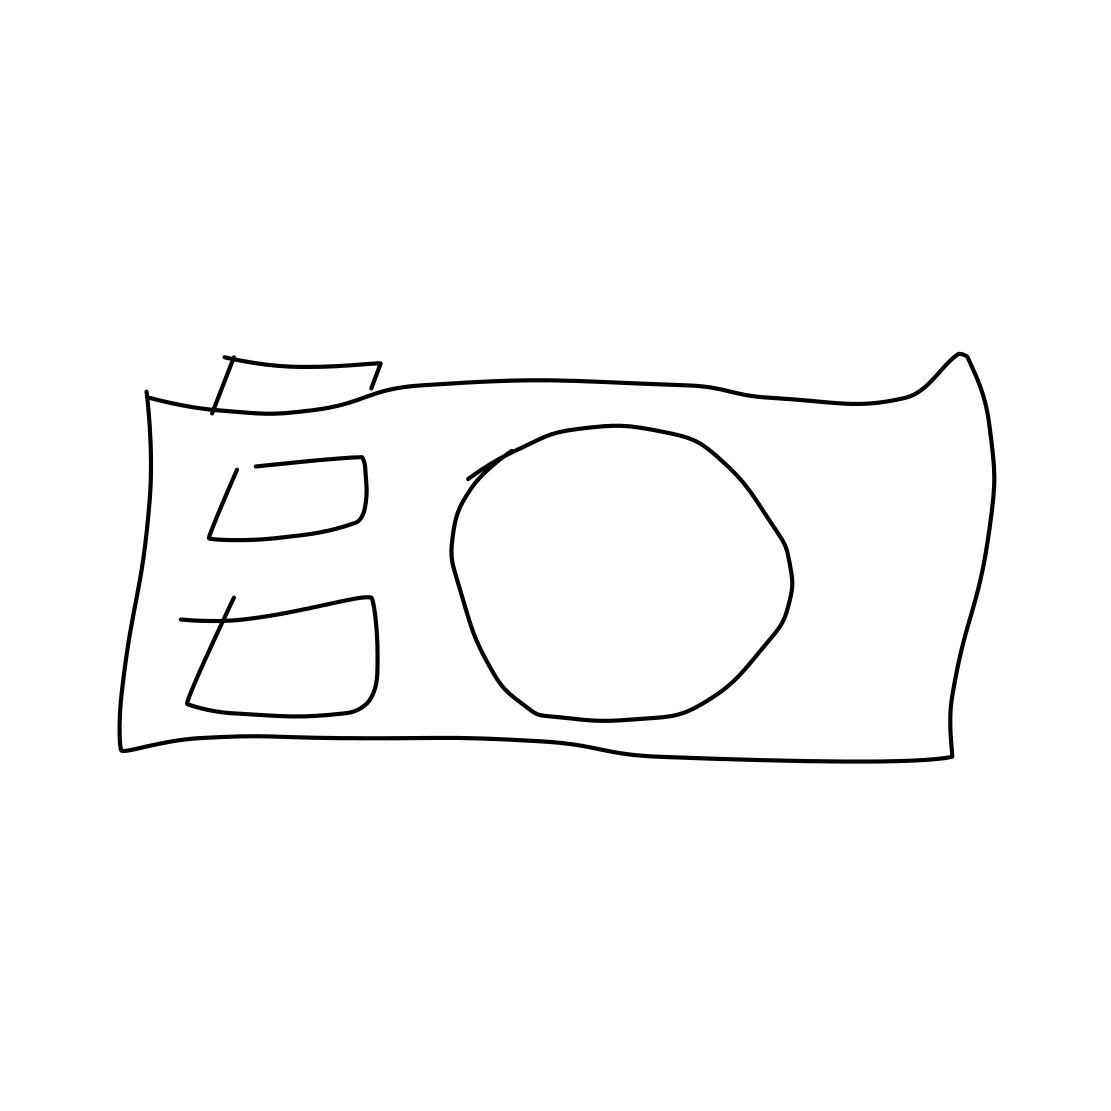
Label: camera